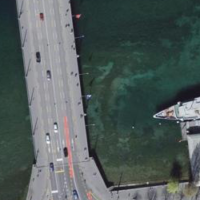
EUNIS habitat code: 57
Species observed at this site:
Corvus corone
Podiceps cristatus
Fulica atra
Anas platyrhynchos
Sturnus vulgaris
Chloris chloris
Aythya fuligula
Passer domesticus
Aruncus dioicus
Coloeus monedula
Columba palumbus
Chroicocephalus ridibundus
Phalacrocorax carbo
Tachymarptis melba
Larus michahellis
Cygnus olor
Spatula clypeata
Mergus merganser
Anser anser
Columba livia
Motacilla alba